Interaction volume radius: 5 \u00c5
Interaction volume height: 10 \u00c5
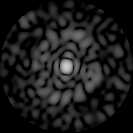
Disorder parameter: 0.8381